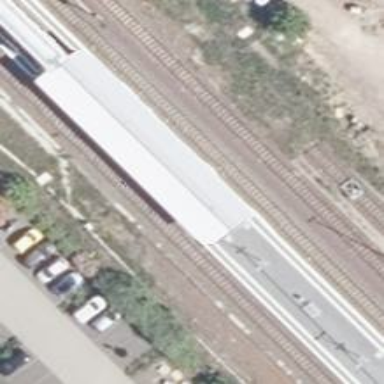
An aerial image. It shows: Category 5 railway station that also serves as public transport station.